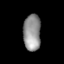
Tissue: lung
Cell type: Smooth muscle cells
Senescence score: 0.6934
Nuclear area (px): 620
Mean DAPI intensity: 146.235